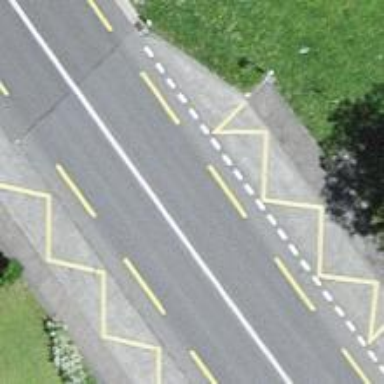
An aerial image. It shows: Bus stop with designated public transport stop position.